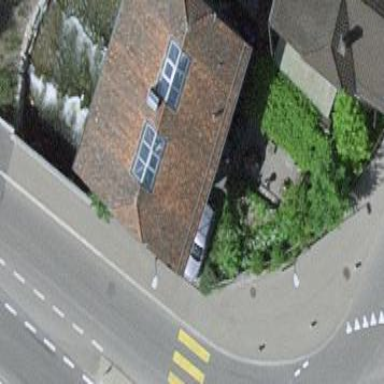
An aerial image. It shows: House with half-hipped roof shape.